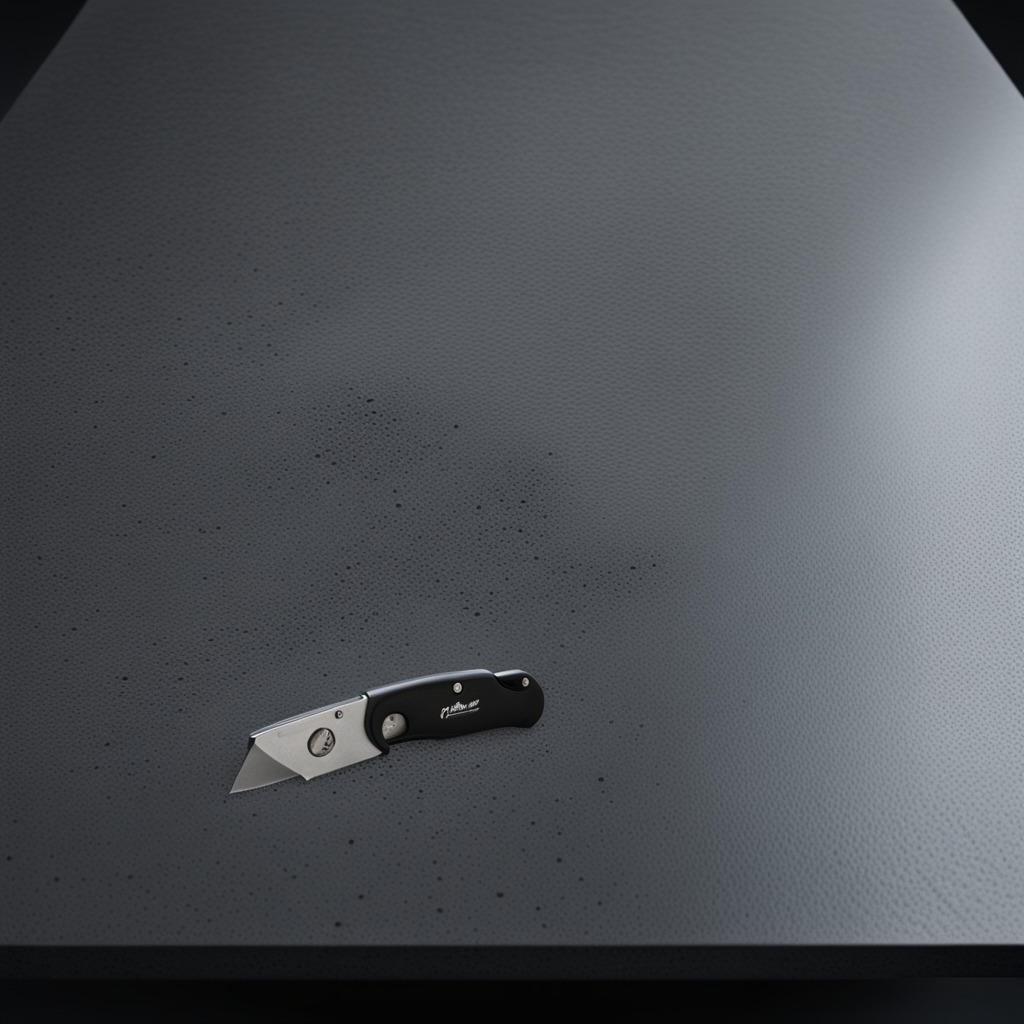
A utility knife is lying on a clean granite table inside a workshop at night.